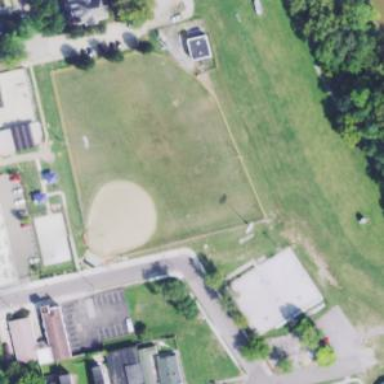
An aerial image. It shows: Baseball pitch for leisure and sports activities.